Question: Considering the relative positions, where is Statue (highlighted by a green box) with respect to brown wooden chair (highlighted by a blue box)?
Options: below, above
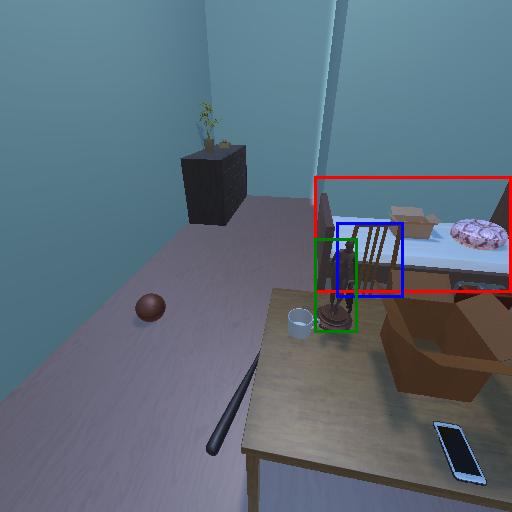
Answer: below